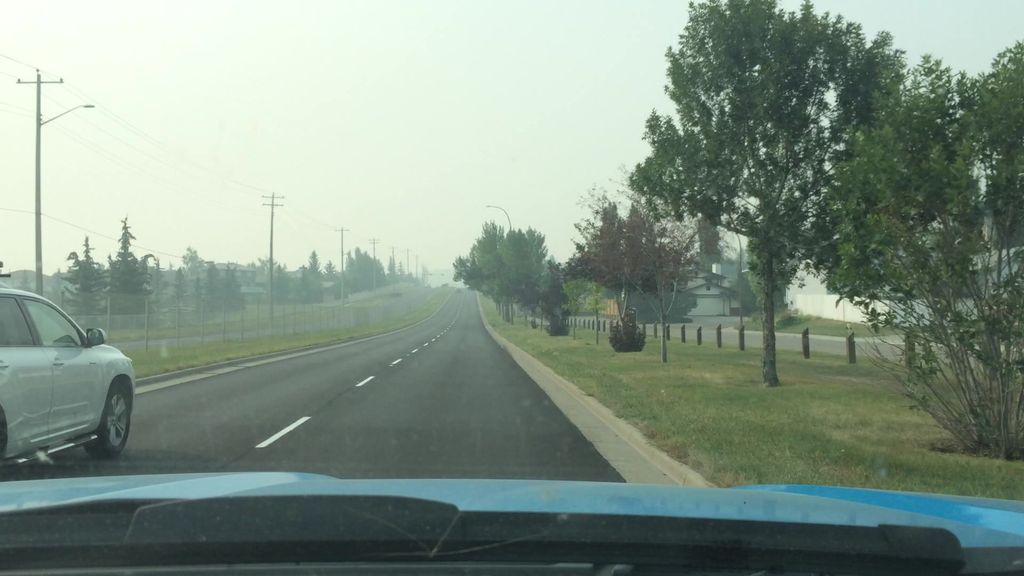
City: calgary